Question: I have a primefaces overlay panel in my form and intention is to control the overlay panel visibility from managed bean, so i have set widgetVar to overlay and when try to hide the overlay panel from managed bean its throwing error
'''
<p:overlayPanel id="imagePanel" for="input_ac" widgetVar="overlaypanel" showEvent="keypress" hideEffect="fade" >
<p:outputLabel value="test" />
</p:overlayPanel>
'''
ManagedBean:
'''
RequestContext.getCurrentInstance().execute("overlaypanel.hide()");
'''
ERROR:

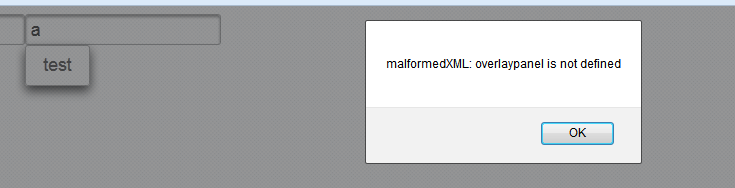
Answer: Problem resolved, updated code
'RequestContext.getCurrentInstance().execute("PF('overlaypanel').hide();");'